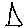
Label: triangle